Field crop: maize
Growth stage: 2
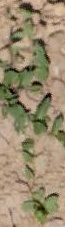
Species: convolvulus